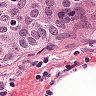
Metastatic tissue present: yes